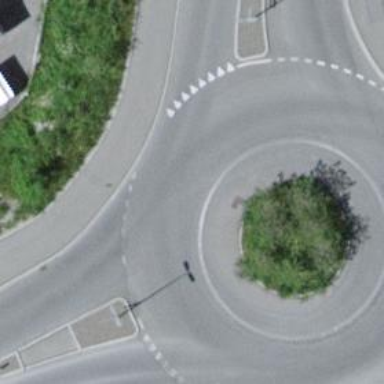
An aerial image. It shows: Residential road with asphalt surface leading to roundabout.